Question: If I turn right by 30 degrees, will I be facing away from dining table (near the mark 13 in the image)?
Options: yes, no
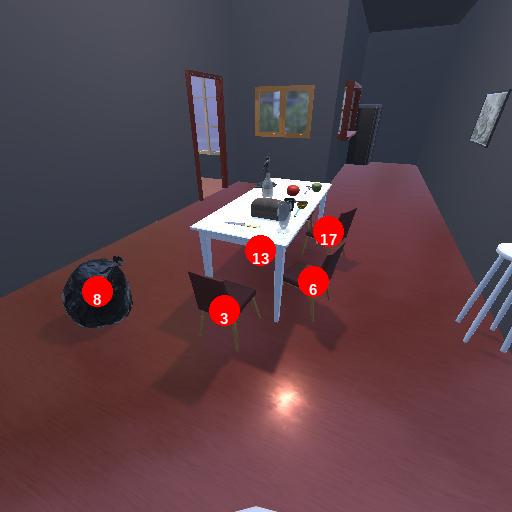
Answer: yes